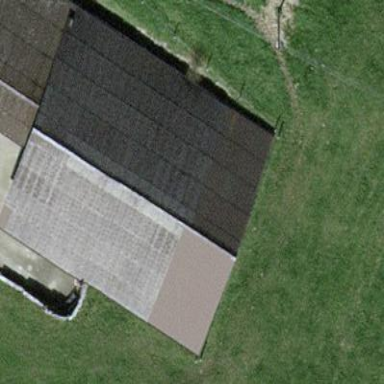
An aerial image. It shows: Gabled roof on farm auxiliary building.